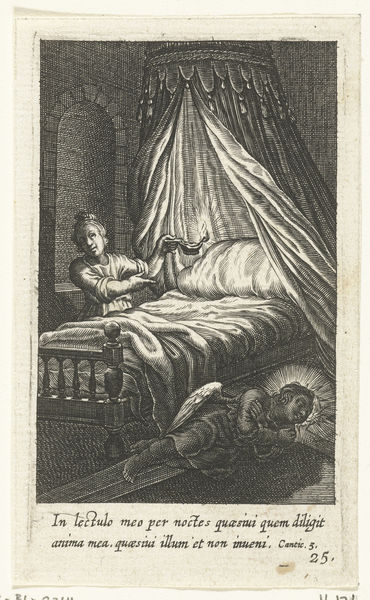
Titel: Engel slaapt op grond naast bed van kind
Künstler: Boëtius Adamsz. Bolswert
Standort: Amsterdam
Institution: Rijksmuseum
Schlagwörter: gravure, main, nuit, dormir, latin, ange, feu, carte postale, draps, saint, lampe, lit, malade, personnages, servante, personnage, baldaquin, chevet, auréole, caché